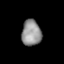
Tissue: lung
Cell type: Endothelial cells
Senescence score: 0.57
Nuclear area (px): 498
Mean DAPI intensity: 145.62